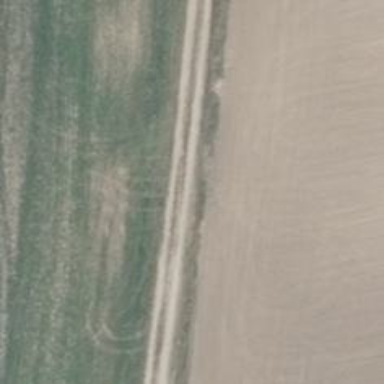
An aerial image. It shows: Track road with grade3 tracktype.